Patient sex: M
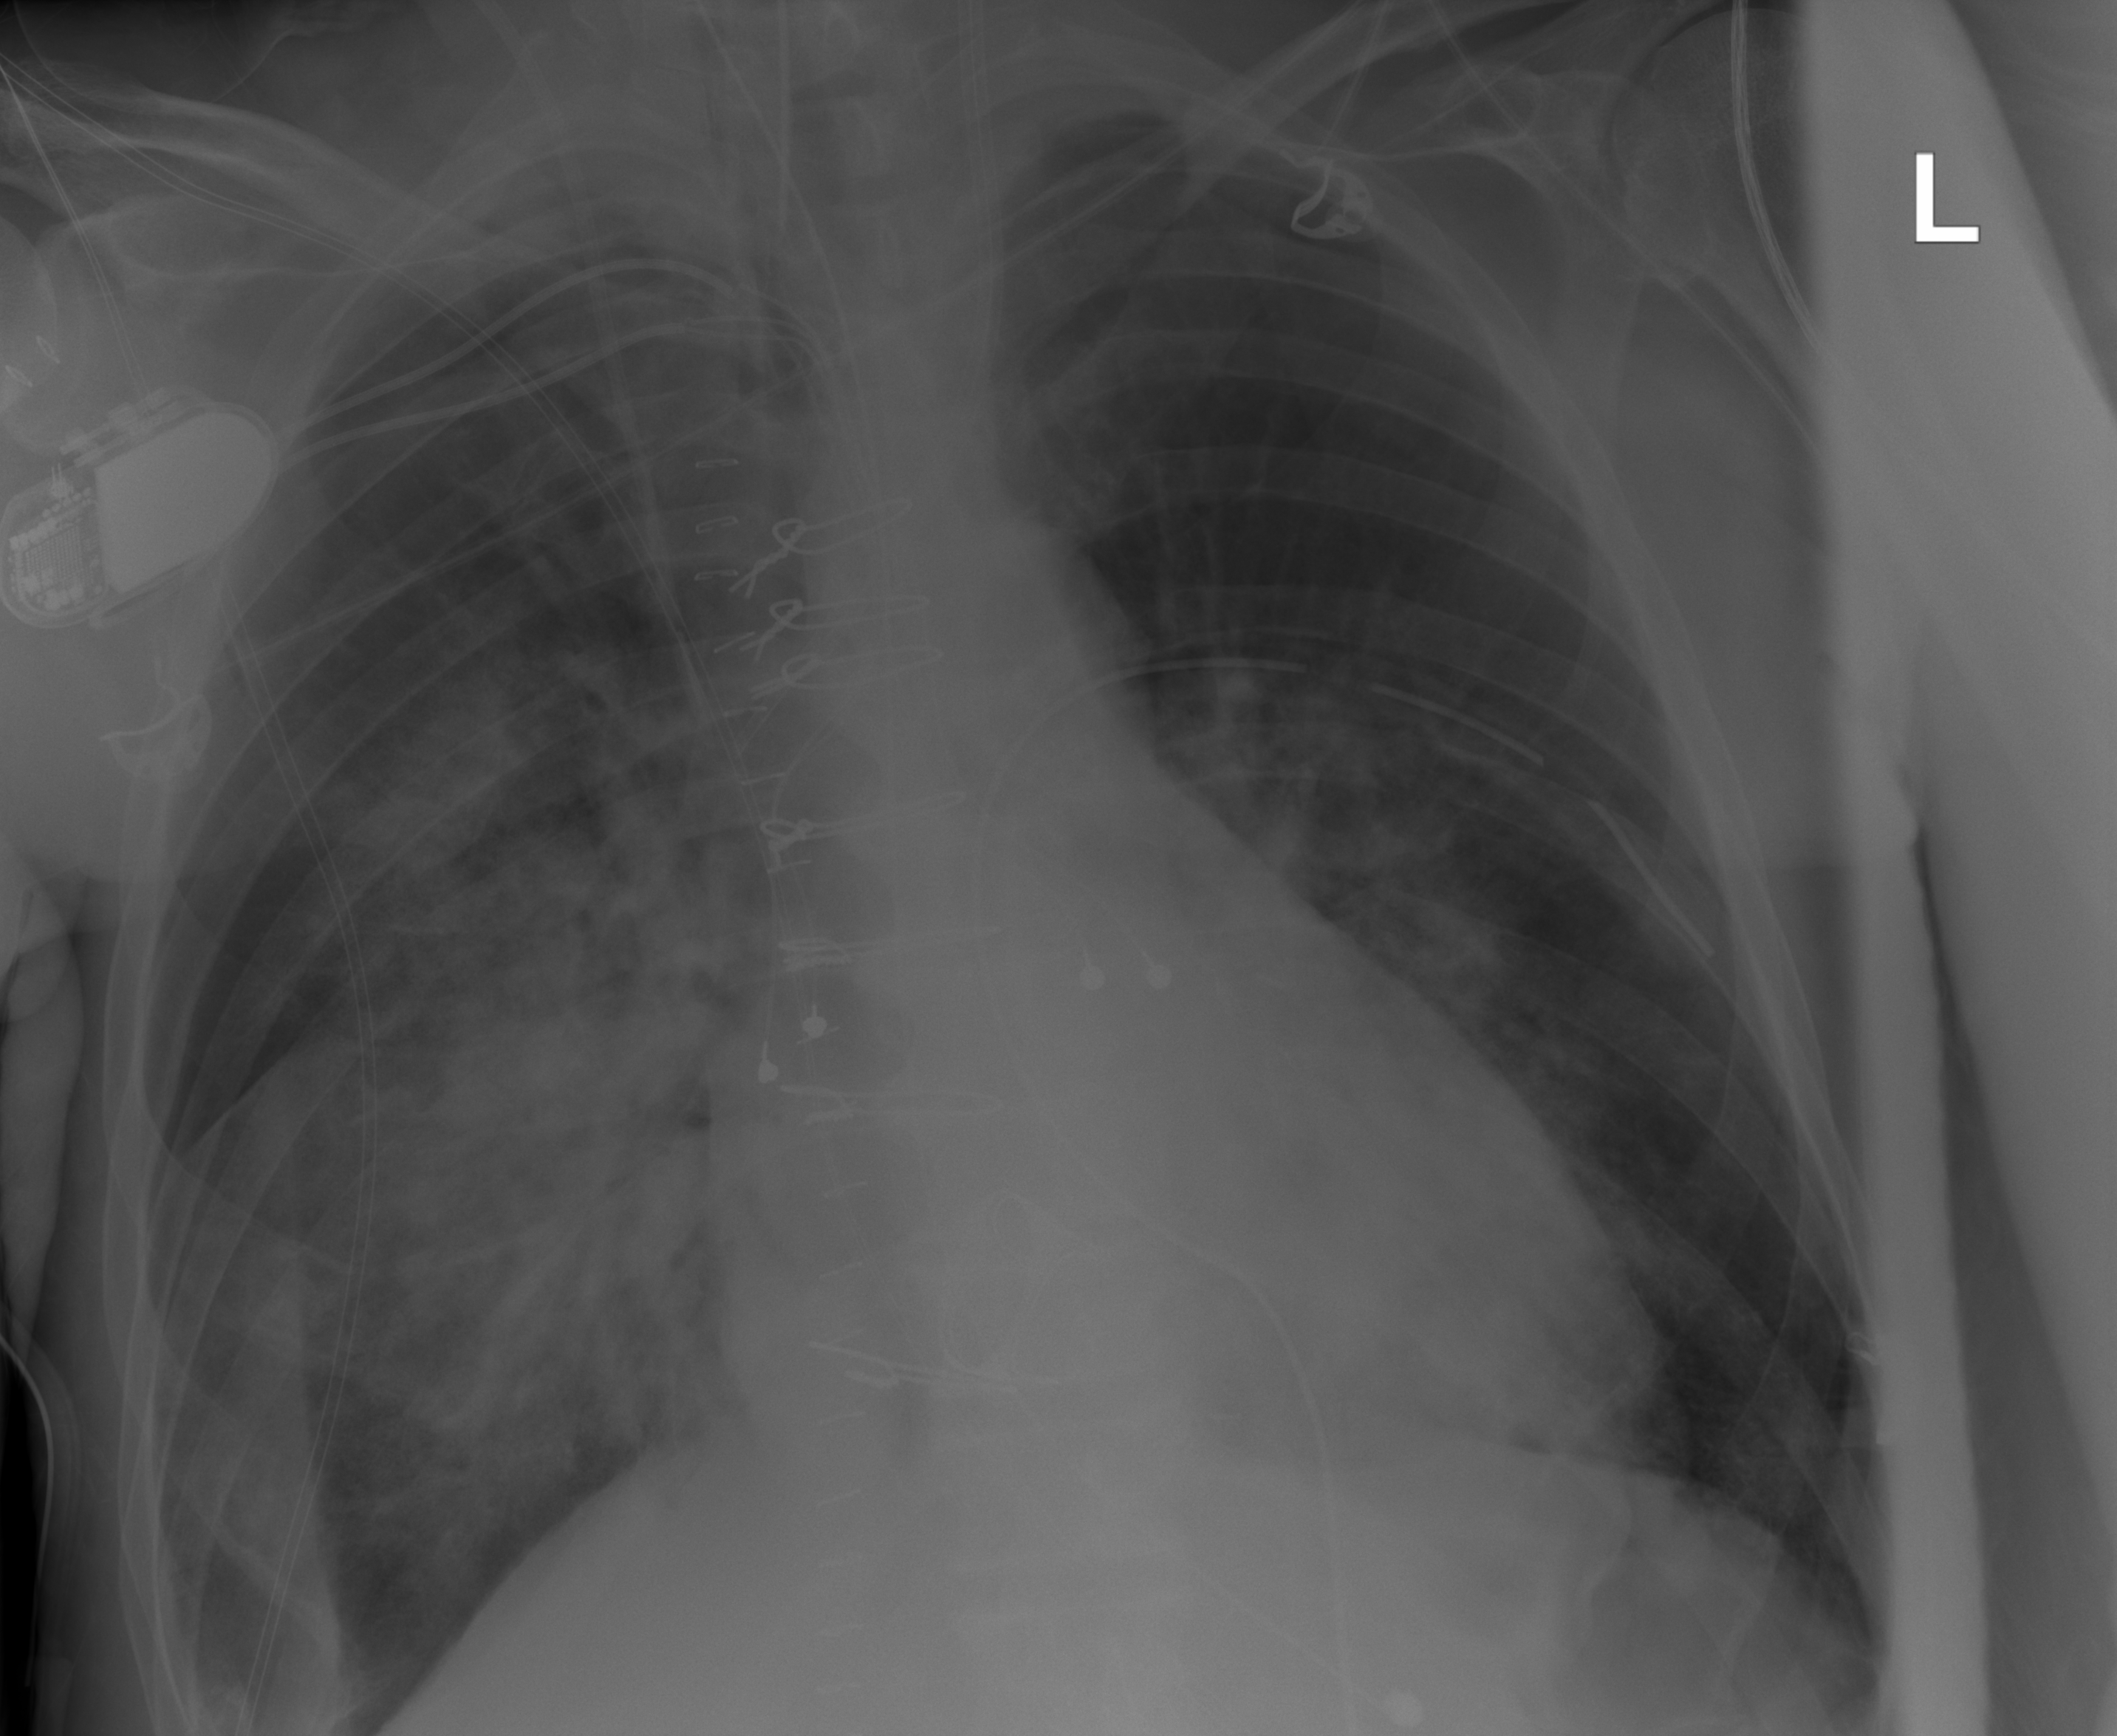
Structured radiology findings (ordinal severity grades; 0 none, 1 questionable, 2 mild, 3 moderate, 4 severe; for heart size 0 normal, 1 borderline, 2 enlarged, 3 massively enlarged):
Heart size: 1
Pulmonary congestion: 2
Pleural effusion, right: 0
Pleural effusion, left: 0
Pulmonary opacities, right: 2
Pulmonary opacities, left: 1
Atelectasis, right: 2
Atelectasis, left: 2